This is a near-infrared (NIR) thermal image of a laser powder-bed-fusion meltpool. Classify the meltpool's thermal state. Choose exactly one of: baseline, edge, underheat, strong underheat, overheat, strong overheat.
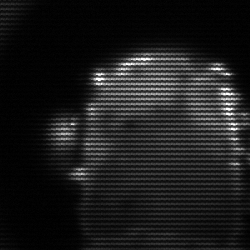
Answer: baseline